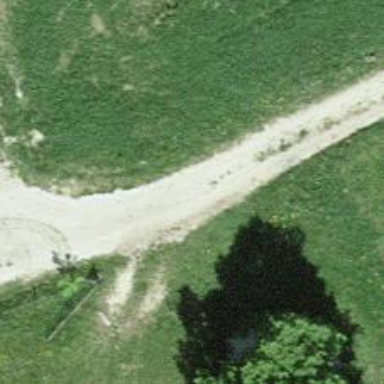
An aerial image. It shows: Track road with grade3 tracktype.